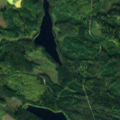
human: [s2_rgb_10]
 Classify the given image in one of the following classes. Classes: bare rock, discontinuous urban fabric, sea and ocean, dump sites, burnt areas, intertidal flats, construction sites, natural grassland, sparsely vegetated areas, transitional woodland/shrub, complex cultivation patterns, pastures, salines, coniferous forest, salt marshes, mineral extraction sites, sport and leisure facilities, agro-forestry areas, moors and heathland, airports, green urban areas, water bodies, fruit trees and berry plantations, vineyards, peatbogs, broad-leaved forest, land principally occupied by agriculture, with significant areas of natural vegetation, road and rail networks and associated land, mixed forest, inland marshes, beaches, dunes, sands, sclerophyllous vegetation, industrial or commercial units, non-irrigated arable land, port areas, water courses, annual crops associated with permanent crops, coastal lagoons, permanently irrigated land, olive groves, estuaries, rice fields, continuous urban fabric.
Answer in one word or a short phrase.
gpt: coniferous forest, mixed forest, water bodies